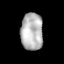
Tissue: prostate
Cell type: Epithelial cells
Senescence score: 0.3009
Nuclear area (px): 808
Mean DAPI intensity: 182.75